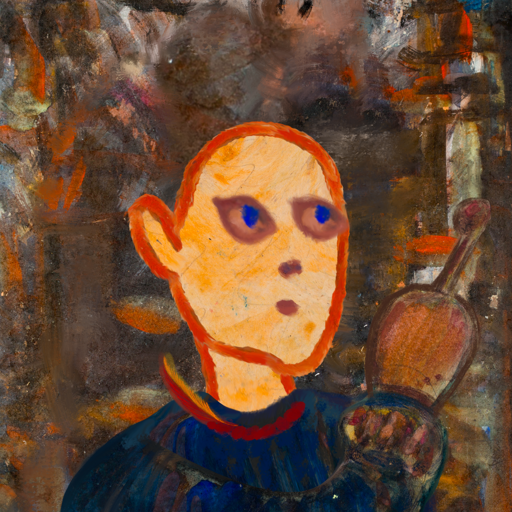
Background: GypsyQueen, Head And Neck Side: Experience, Face Side: Mother_And_Son_Mother, Bust: Pipe, Hair Side: Blank, Head Accessory: Blank, Second Necklace: Blank, Necklace: Pipe, Baby: Blank